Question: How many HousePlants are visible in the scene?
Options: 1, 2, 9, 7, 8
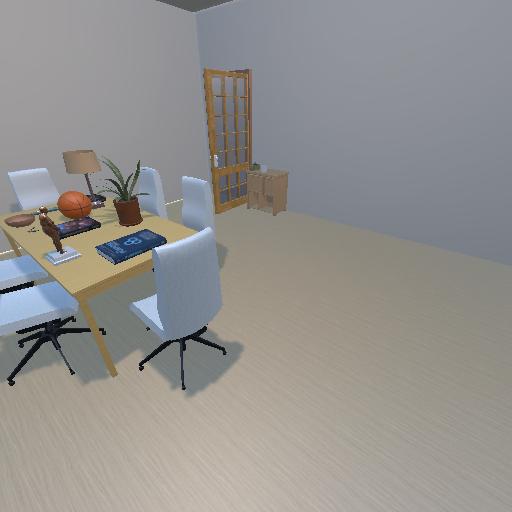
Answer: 1